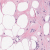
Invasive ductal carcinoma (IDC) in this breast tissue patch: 1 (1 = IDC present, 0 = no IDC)